Question: I'm learning how to write custom Core Image filters, but have this problem where the rendered color is not the same as specified in kernel code when color value is between 0 - 1. (Color is correct when equal to 0 or 1.)
This is my filter code:
'''
import UIKit
class testFilter: CIFilter
{
// simply return half red color (0.5)
var colorKernel = CIColorKernel(string:
"kernel vec4 theFilter()" +
"{ return vec4(0.5, 0.0, 0.0, 1.0); }"
)
override var outputImage: CIImage!
{
let rect = CGRect(x: 0, y: 0, width: 200, height: 100)
return colorKernel.applyWithExtent(rect,arguments: nil)
}
}
'''
Usage:
'''
class ViewController: UIViewController {
override func viewDidLoad() {
super.viewDidLoad()
// generate image
let filter = testFilter()
let ciImage = f.outputImage
let image = UIImage(CIImage: ciImage)
// add to view
let v = UIImageView(frame: CGRect(x: 50, y: 50, width: 200, height: 100))
v.image = image
view.addSubview(v)
}
}
'''
The output image looks like this, the actual red component value is around 190 (I checked color value using Photoshop). For a value of 0.5 I thought the correct output value would be 255 * 0.5 = 122.5?

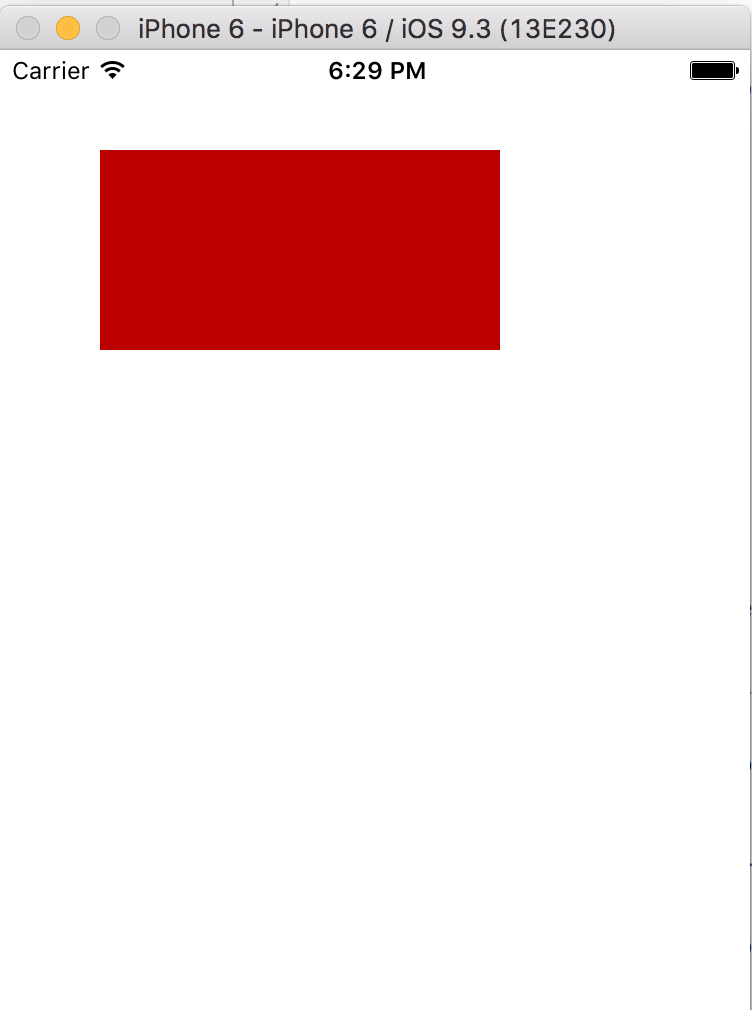
Answer: I'm thinking this is because the kernel is creating colors based on an sRGB curve and you're expecting colors based on linear values. You can change the output of your filter to:
'''
return colorKernel!.applyWithExtent(rect, arguments: nil)?
.imageByApplyingFilter("CISRGBToneCurveToLinear", withInputParameters: nil)
'''
to correct the output color. By the way, the channels are 'UInt8', so the values are integers and the half red value is 127.